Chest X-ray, PA view. Patient: 62 years old, sex M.
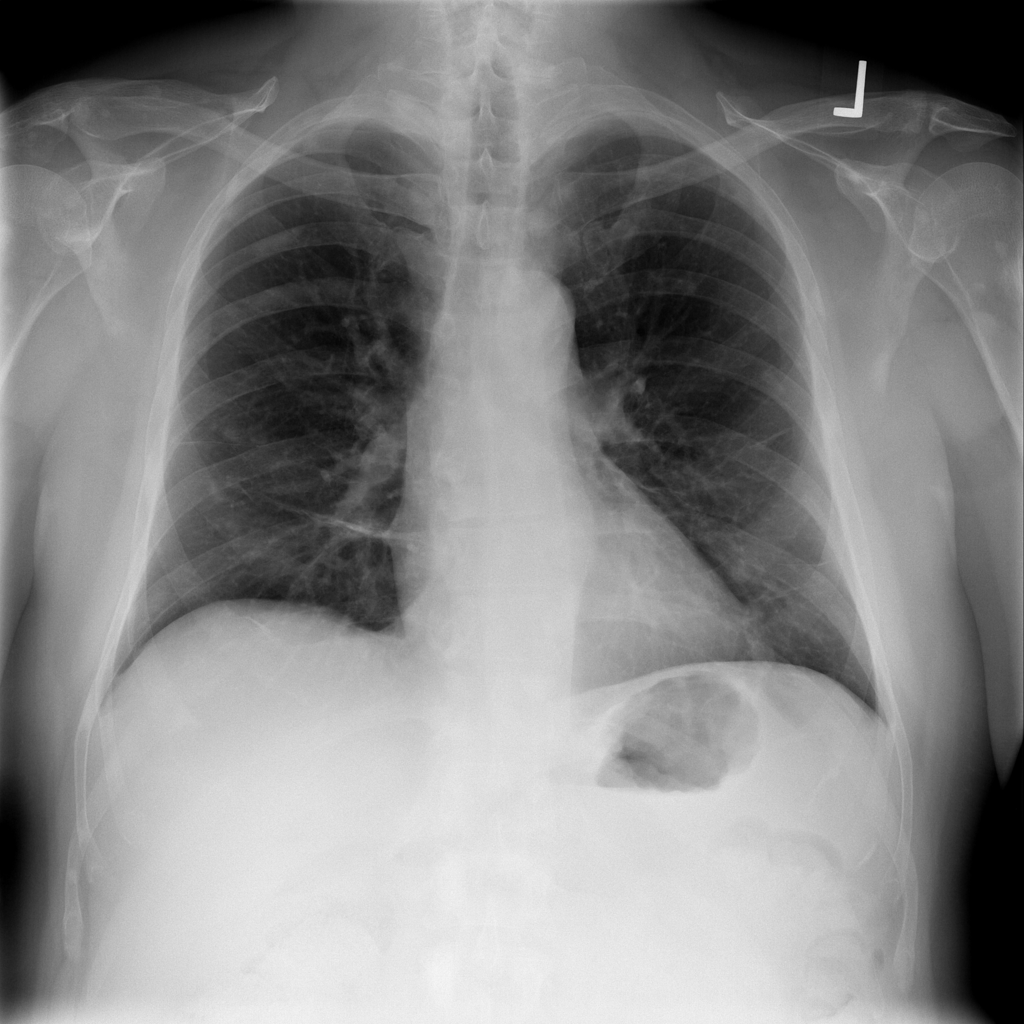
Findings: Atelectasis, Effusion, Fibrosis